Question:
As you can see from these images, it makes 7 notifications. I do not want this. Here is my code:
'''
public class Application extends android.app.Application {
public Application() {
}
@Override
public void onCreate() {
super.onCreate();
Parse.setLogLevel(Parse.LOG_LEVEL_VERBOSE);
// Initialize the Parse SDK.
Parse.initialize(this, "yovKfUASIkl14OmRLMT5sXSJvrySDoS8MLwJ7pAA", "mnVmfBTnSzYneOxuf3jUiRKNs9P53ipsdkSwt5dq");
// Specify an Activity to handle all pushes by default.
PushService.setDefaultPushCallback(this, SplashActivity.class);
ParseInstallation.getCurrentInstallation().saveInBackground();
}
}
'''
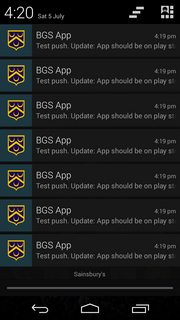
Answer: There is a known bug in Parse Android where duplicate installation objects are created when the app is re-installed on the same device. As a result, you see duplicate push notifications on the same device.
You can subscribe to the bug updates here,
<URL>